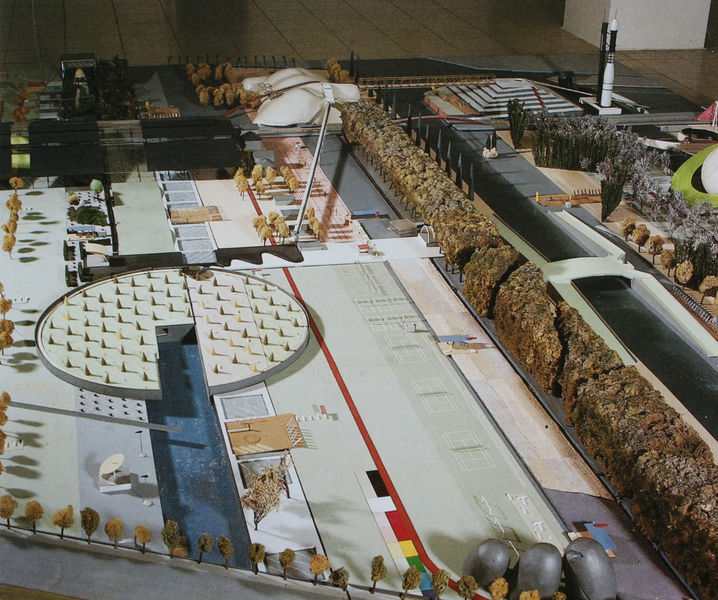
Titel: Paris, Parc de la Villette (Wettbewerbsprojekt) - Modellansicht, Ausschnitt
Künstler: OMA (Office for Metropolitan Architecture)
Schlagwörter: blau, schatten, wasser, bäume, grau, licht, anlage, park, parkanlage, rot, schirm, kanal, kreis, turm, modell, allee, foto, fotografie, photographie, photo, farbfoto, pyramide, aufnahme, freizeitpark, freizeitanlage